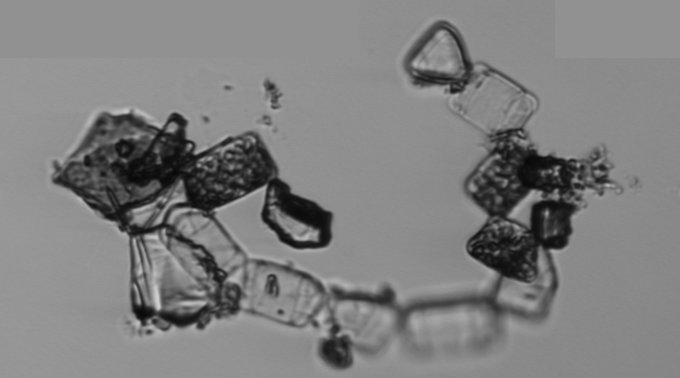
Label: Biddulphia